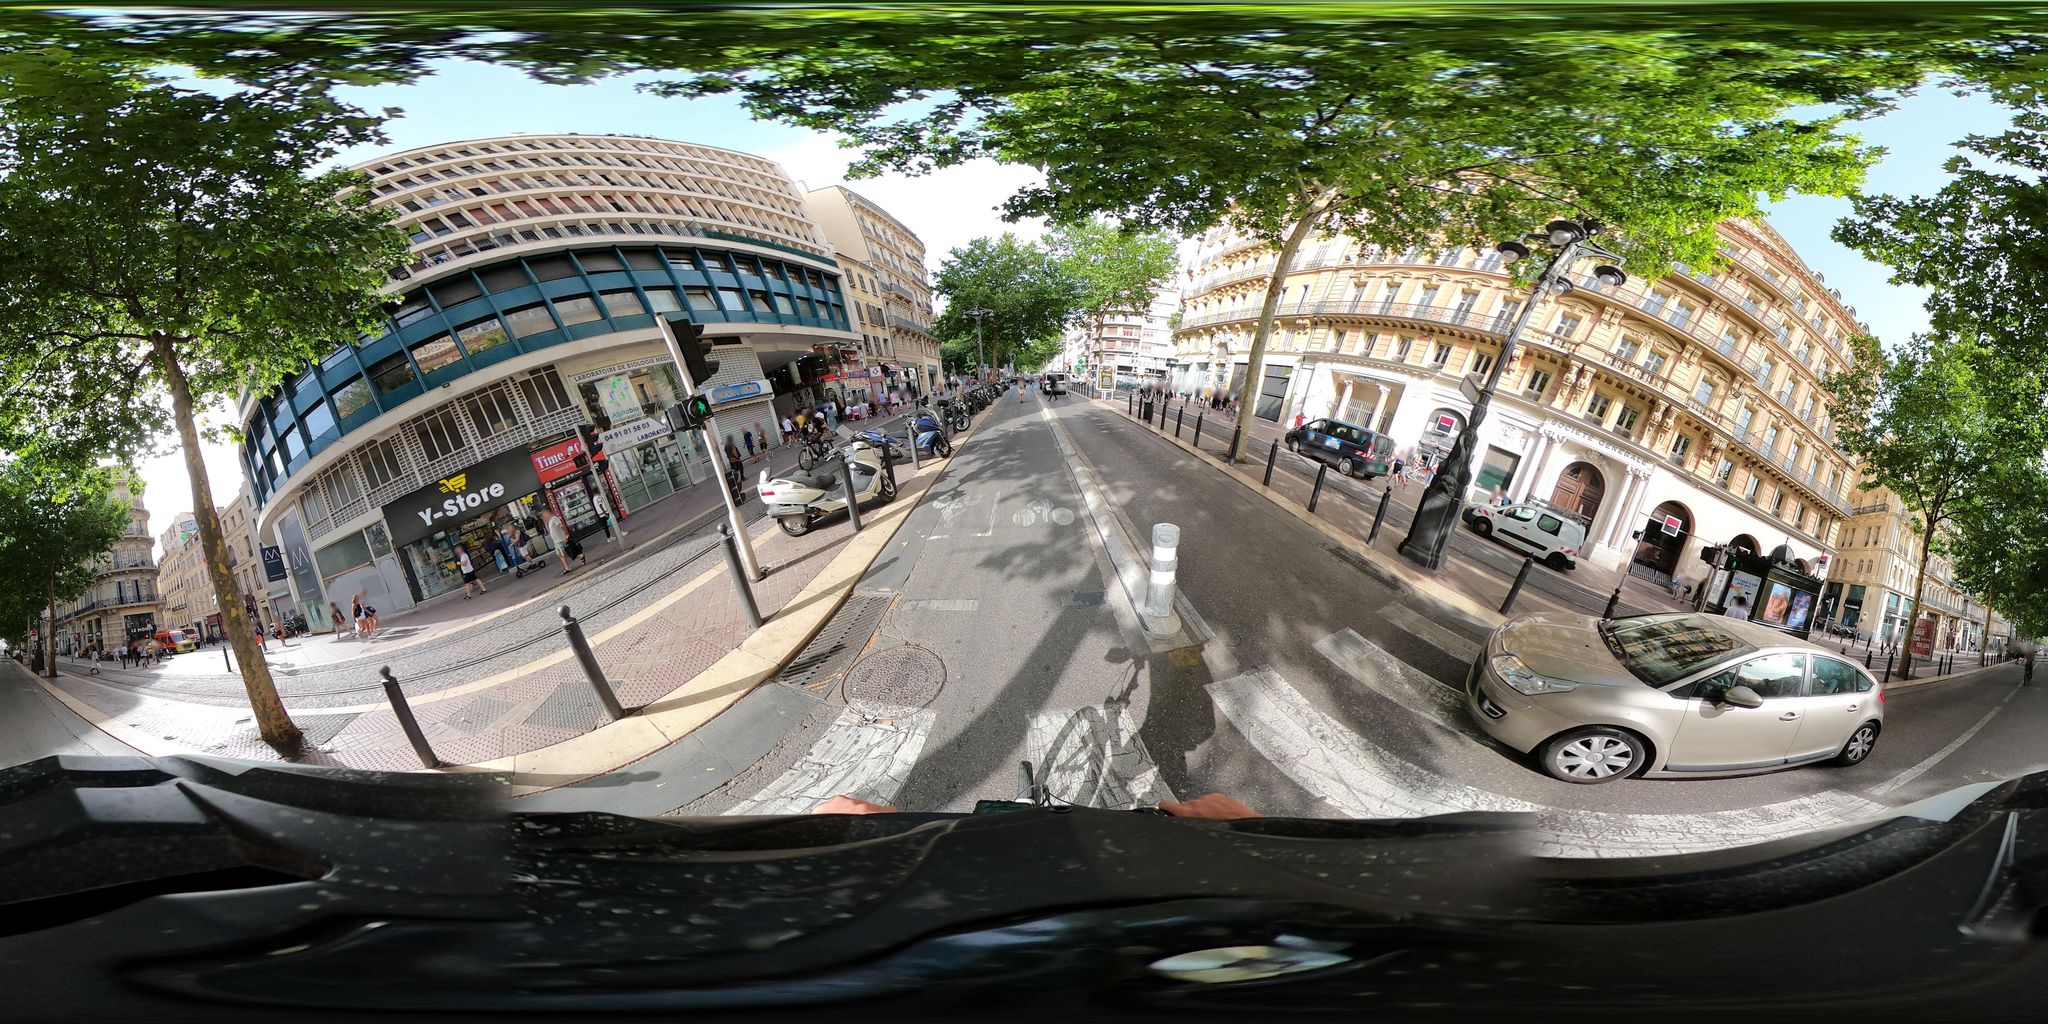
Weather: clear
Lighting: day
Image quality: slightly poor
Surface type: cycling surface
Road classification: cycleway
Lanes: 1
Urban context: urban centre
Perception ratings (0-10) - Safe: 3.26, Lively: 4.59, Beautiful: 5.37, Boring: 0.67, Depressing: 6.41, Wealthy: 7.63